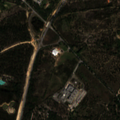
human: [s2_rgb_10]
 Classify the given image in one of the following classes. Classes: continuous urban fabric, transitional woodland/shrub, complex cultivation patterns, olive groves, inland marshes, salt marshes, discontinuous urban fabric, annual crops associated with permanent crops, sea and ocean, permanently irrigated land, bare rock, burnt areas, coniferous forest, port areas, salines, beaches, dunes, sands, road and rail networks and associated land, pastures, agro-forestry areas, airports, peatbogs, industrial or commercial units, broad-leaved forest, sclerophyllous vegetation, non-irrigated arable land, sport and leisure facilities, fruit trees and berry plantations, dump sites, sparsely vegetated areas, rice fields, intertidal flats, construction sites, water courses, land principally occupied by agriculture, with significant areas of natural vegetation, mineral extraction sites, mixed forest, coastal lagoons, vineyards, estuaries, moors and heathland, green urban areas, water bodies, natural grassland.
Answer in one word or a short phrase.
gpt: complex cultivation patterns, coniferous forest, mixed forest, natural grassland, transitional woodland/shrub